Question: Hoping you guys can help me, I'm desperately trying to create a graph similar to the one attached here.

The full vertical bars represent experience shared across all Areas (and likely to trigger the events in each area). I apologize for the lack of color in the plot. For my current purposes, the labels on each don't matter, it only matters that I be able to add them later.
Here are some sample data. I am currently labeling all of the vertical bars as "Movement One" and all of the smaller bars as "Movement Two" to keep things as clear as I can:
'''
move_one <-
data.frame(
start = c(10 , 1000, 3000)
, end = c(250, 1500, 4500)
, label = "Movement One"
)
move_two <-
data.frame(
ind = rep(1:3, each = 3)
, start = c(275, 1600, 3800
, 20, 1010, 3010
, 240, 1400, 4400)
, end = c(295, 1750, 4400
, 30, 1700, 3600
, 290, 1800, 4500)
, label = "Movement Two"
)
'''
Give
'''
start end label
1 10 250 Movement One
2 <PHONE> Movement One
3 3000 4500 Movement One
'''
and
'''
ind start end label
1 1 275 295 Movement Two
2 1 <PHONE> Movement Two
3 1 3800 4400 Movement Two
4 2 20 30 Movement Two
5 2 <PHONE> Movement Two
6 2 3010 3600 Movement Two
7 3 240 290 Movement Two
8 3 <PHONE> Movement Two
9 3 4400 4500 Movement Two
'''
respectively (these do match the hand drawn graph here).
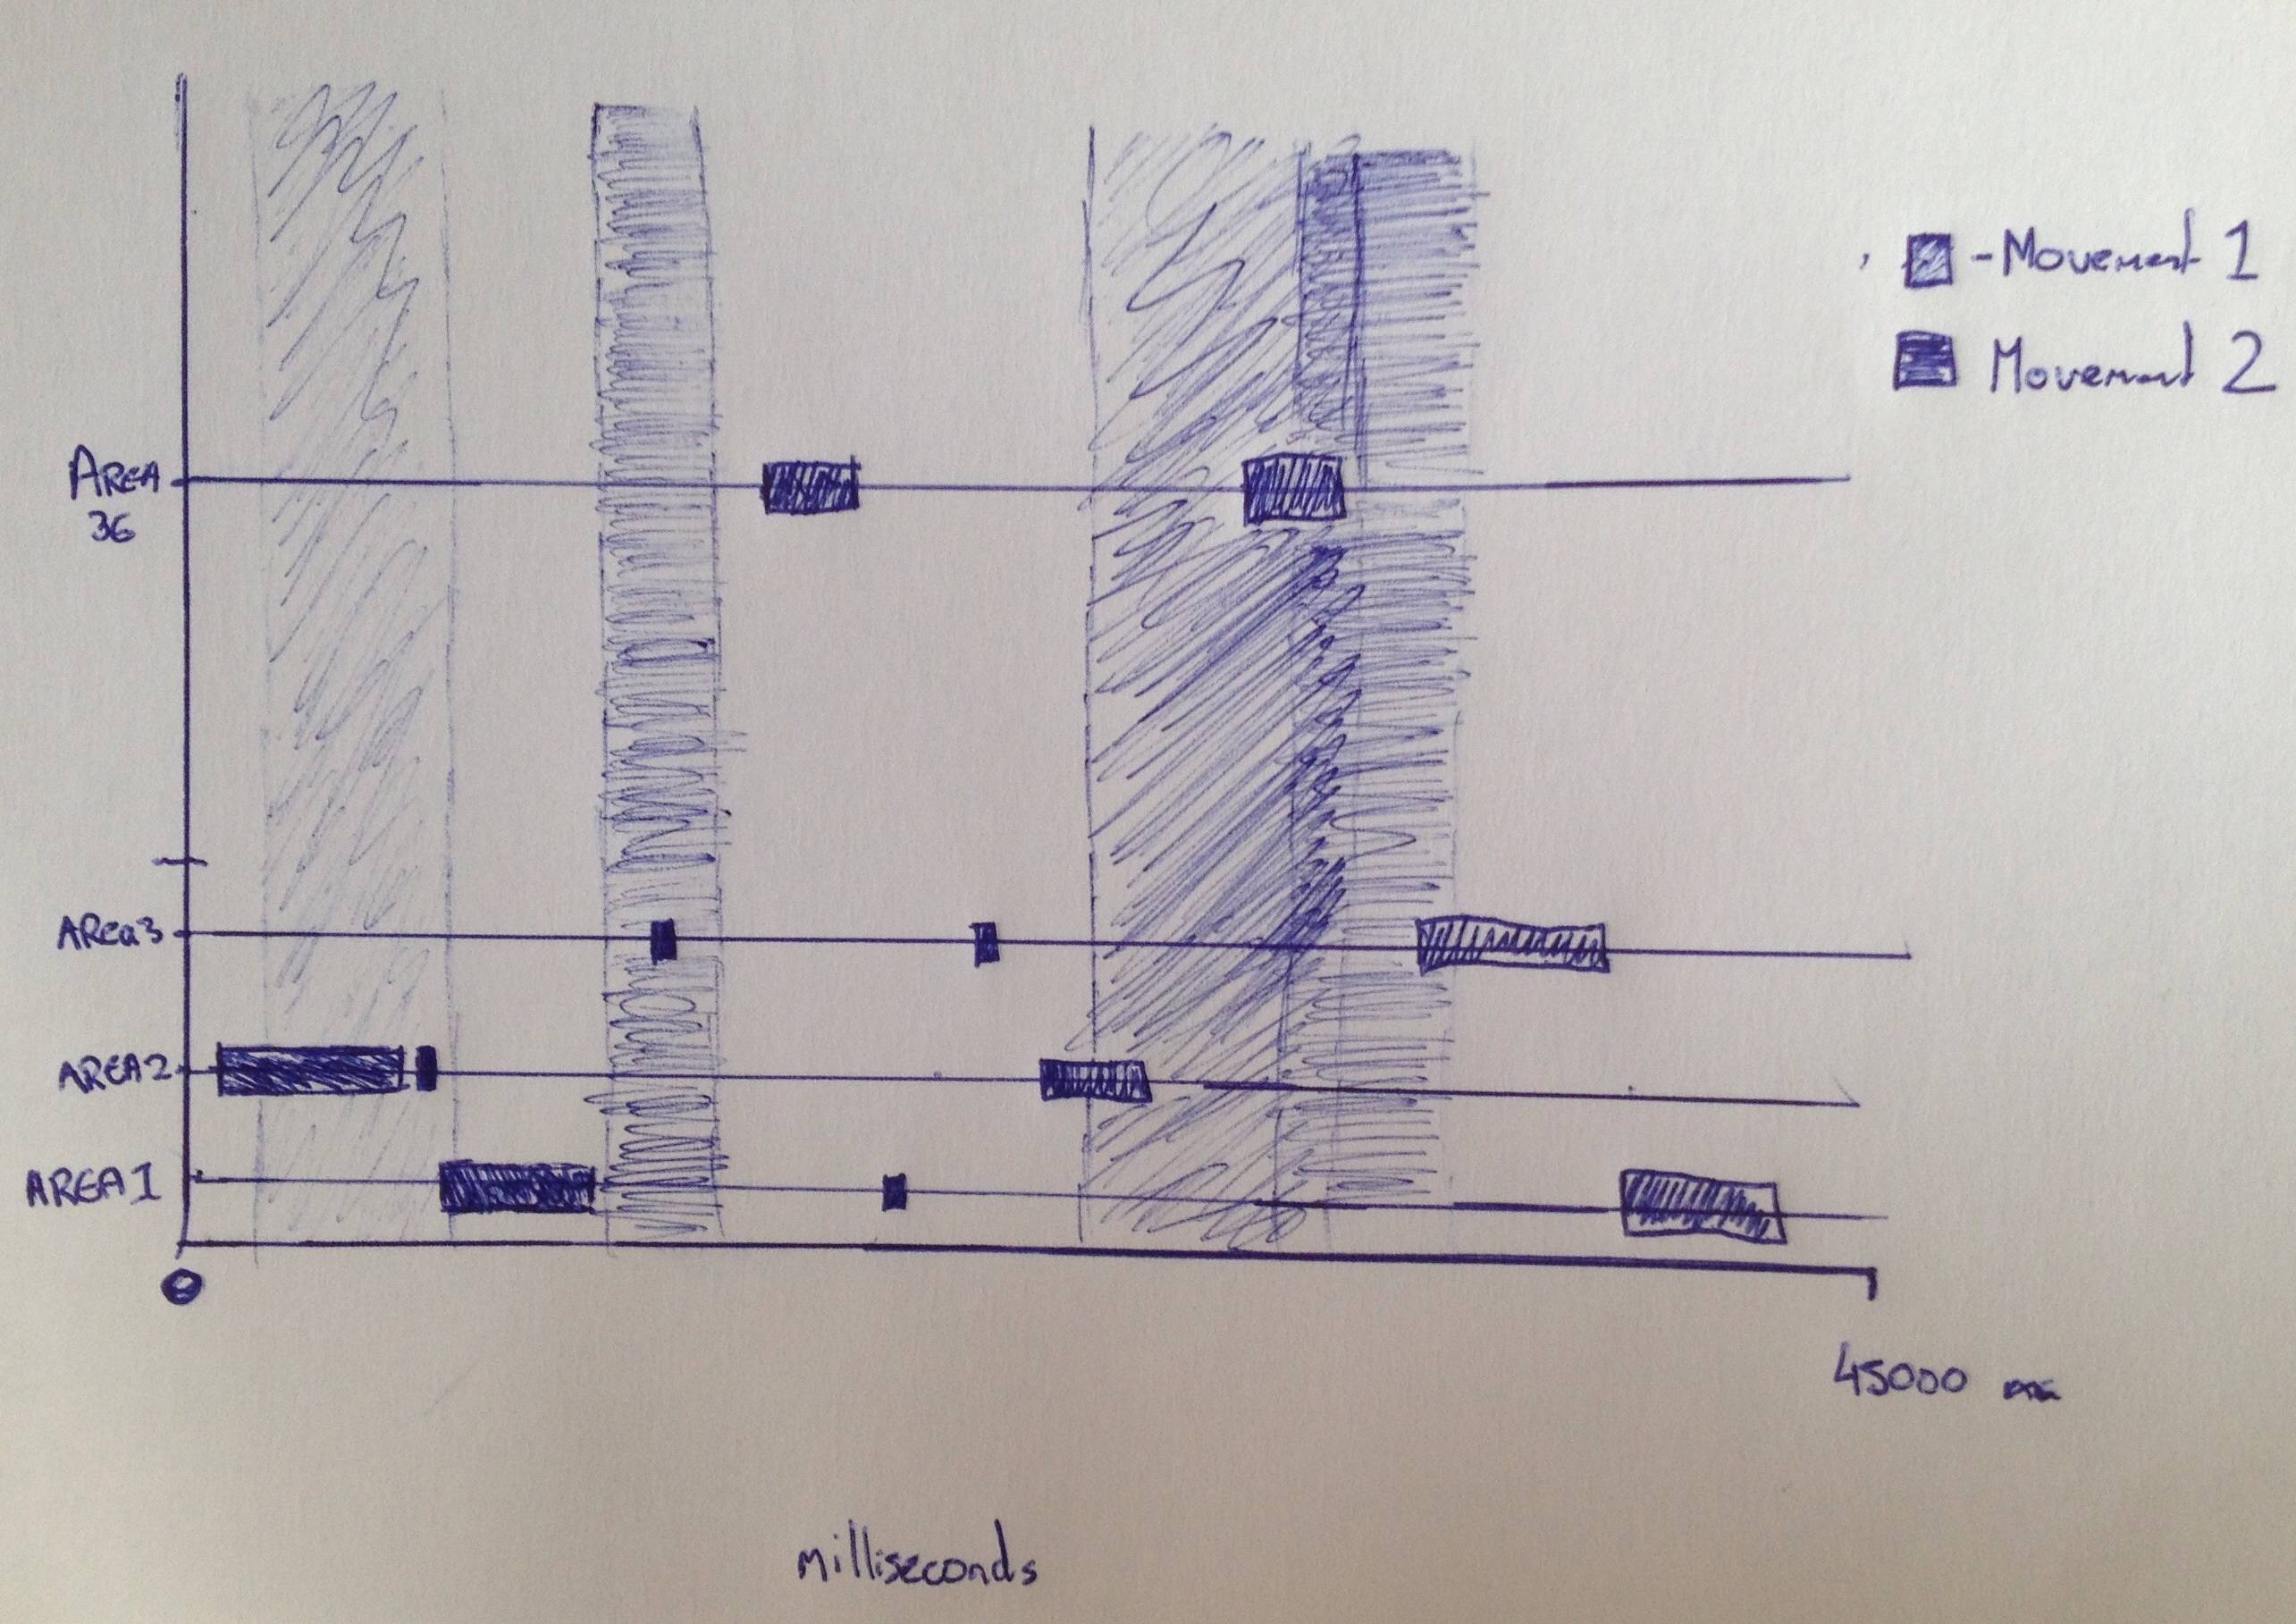
Answer: "This is R. There is no if. Only how." -Simon Blomberg
Basically, we just need to pass each component in to 'ggplot' separately. First, we use 'geom_rect' to create the underlying vertical bars. Then add the horizontal lines for each area with 'geom_hline'. Finally, add the small boxes on top with another 'geom_rect'. Polish with axis labels and any other theme settings you would like from there.
'''
ggplot() +
geom_rect(
aes(xmin = start
, xmax = end
, fill = label
, ymin = 0
, ymax = 4)
, move_one
) +
geom_hline(aes(yintercept = ind)
, move_two) +
geom_rect(
aes(xmin = start
, xmax = end
, fill = label
, ymin = ind - 1/3
, ymax = ind + 1/3)
, move_two
) +
xlab("Time (milliseconds)") +
ylab("Area")
'''
Gives
<URL>